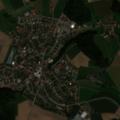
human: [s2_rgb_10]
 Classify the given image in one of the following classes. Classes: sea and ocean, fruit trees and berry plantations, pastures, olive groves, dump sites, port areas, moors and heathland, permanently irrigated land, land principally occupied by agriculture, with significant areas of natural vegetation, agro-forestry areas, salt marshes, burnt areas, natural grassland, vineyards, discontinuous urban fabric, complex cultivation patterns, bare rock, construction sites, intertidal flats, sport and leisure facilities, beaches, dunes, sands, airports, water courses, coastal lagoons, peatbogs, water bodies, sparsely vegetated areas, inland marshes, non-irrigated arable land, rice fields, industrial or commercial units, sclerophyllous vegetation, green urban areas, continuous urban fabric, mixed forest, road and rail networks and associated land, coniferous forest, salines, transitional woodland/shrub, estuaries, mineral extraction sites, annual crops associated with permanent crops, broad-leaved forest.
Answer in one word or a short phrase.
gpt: discontinuous urban fabric, non-irrigated arable land, mixed forest